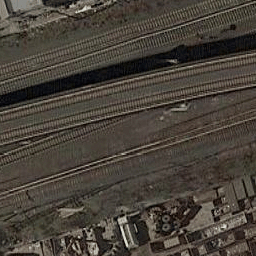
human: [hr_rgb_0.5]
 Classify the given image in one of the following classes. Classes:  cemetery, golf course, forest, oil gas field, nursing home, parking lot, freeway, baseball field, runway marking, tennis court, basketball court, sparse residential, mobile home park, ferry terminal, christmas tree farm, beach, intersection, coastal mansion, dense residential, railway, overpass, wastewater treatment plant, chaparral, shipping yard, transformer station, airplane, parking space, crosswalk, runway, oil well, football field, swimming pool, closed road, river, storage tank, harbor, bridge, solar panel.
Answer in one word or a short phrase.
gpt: railway